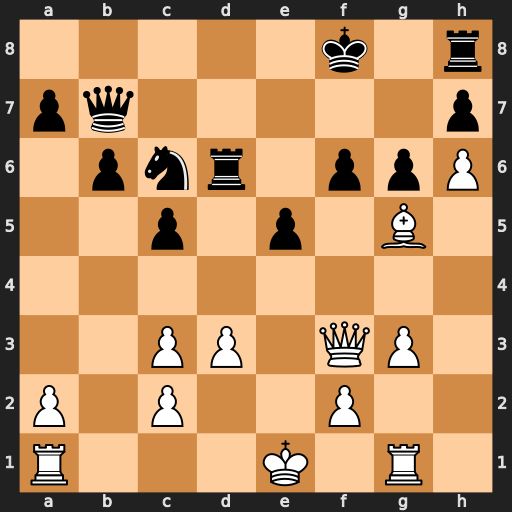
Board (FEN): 5k1r/pq5p/1pnr1ppP/2p1p1B1/8/2PP1QP1/P1P2P2/R3K1R1
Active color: w
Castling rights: Q
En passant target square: -
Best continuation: Bxf6 Qf7 Bg7+